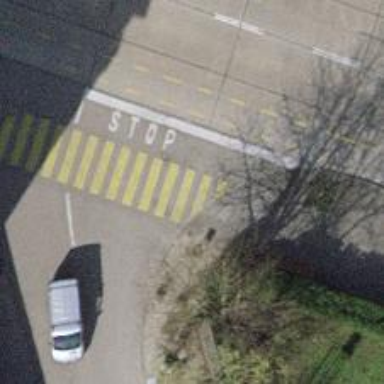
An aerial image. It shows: Kerb barrier.